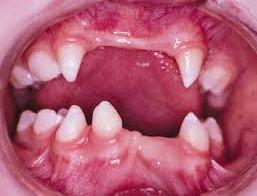
Condition: hypodontia